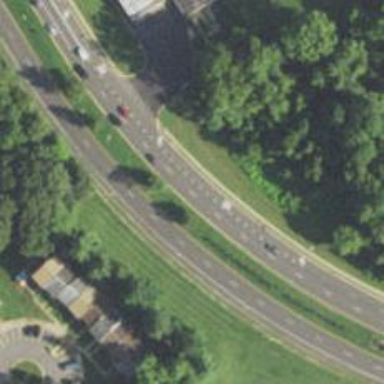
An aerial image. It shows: Primary road with asphalt surface.